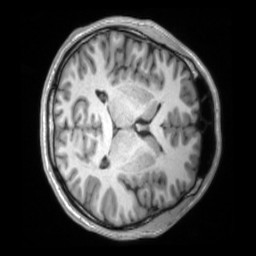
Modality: T1w
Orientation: axial
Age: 26
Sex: male
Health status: ill
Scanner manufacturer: siemens
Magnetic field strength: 3 T
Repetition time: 2.2 s
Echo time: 0.00157 s